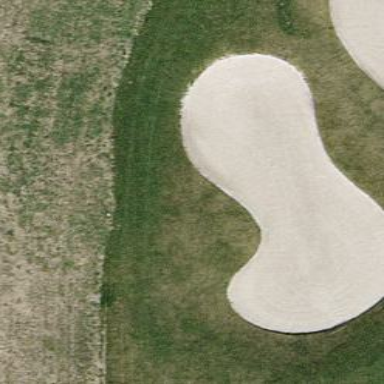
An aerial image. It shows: Sandy area is golf bunker.